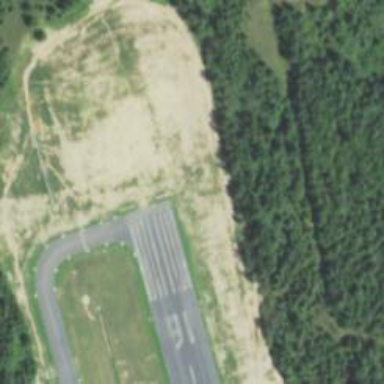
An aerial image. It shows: Runway at airport.